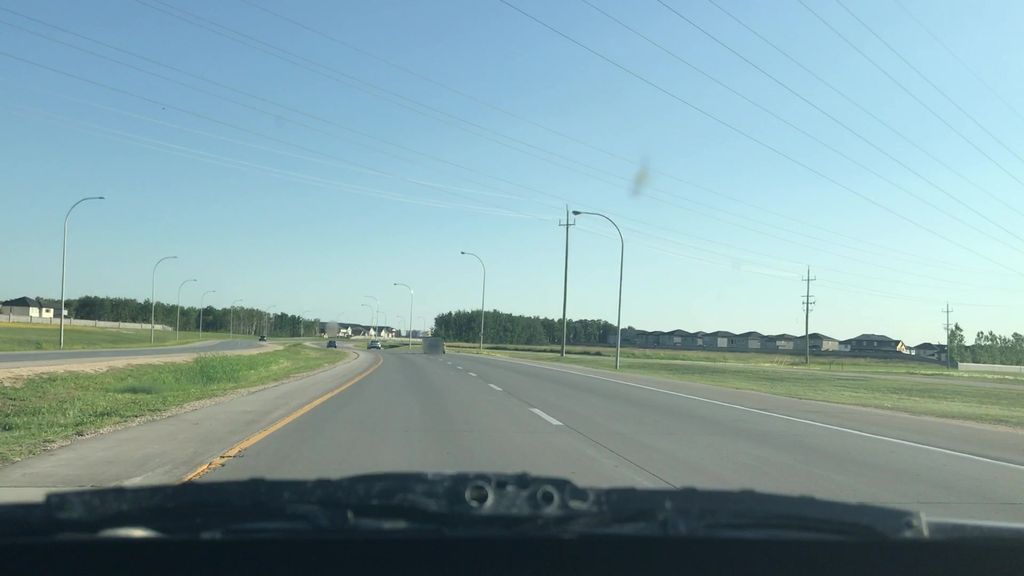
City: winnipeg